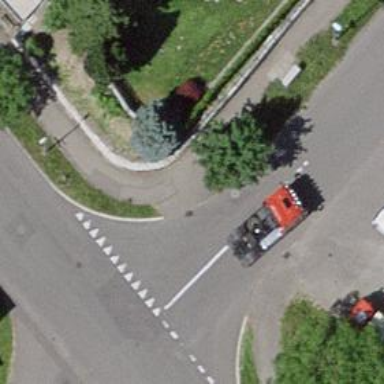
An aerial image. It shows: Sidewalk along the footway.